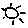
Label: sun